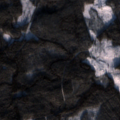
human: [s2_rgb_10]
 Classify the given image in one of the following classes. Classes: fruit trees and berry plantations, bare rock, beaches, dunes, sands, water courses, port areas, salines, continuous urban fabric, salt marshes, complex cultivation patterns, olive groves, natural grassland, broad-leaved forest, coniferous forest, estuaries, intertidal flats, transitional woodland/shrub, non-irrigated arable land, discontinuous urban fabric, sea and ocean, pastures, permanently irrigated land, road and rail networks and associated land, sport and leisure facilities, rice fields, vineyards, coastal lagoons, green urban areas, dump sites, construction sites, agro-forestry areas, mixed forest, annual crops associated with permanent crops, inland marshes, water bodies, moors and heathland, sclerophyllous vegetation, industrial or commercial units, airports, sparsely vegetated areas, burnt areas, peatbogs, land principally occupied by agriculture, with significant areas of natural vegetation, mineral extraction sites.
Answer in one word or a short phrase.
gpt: coniferous forest